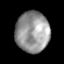
Tissue: prostate
Cell type: Epithelial cells
Senescence score: 0.2956
Nuclear area (px): 1344
Mean DAPI intensity: 150.336